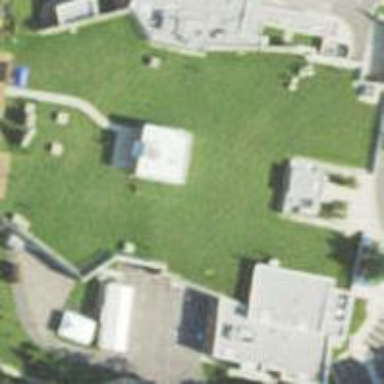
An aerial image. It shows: School building.